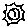
Label: sun